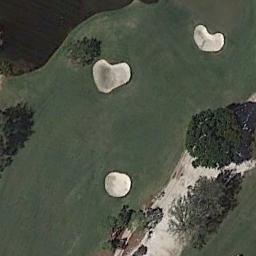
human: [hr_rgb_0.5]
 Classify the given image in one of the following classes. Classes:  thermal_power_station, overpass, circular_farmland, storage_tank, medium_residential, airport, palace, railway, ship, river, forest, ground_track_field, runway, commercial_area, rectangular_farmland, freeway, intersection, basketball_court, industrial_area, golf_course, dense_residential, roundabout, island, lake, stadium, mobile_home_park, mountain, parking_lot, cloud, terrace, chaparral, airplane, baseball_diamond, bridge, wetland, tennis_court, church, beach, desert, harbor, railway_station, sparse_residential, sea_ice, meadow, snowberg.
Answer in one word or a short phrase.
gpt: golf_course